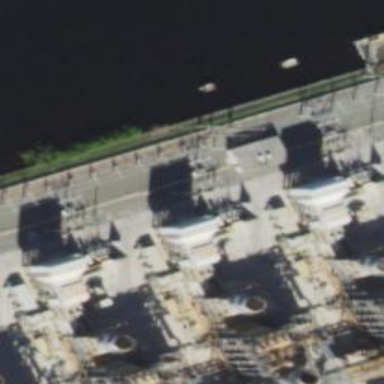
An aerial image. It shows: Gas turbine power generator.